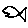
Label: fish